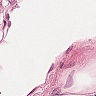
Metastatic tissue present: no